Question: Everything was working fine until now, and all the files I was creating as '.php' was being converted to '.php' file with detecting, coloring and auto-correcting open. I used to create files as created I 'User.php' instead of 'User.
'.php'
However, now something happened and it is shown as (see Profile is not detected as'php' file):
<URL>
and is shown as a plain text file:
<URL>
When I remove the '.php', it gets detected:
<URL>
And then it gets detected as 'PHP' file , but then it doesn't show the extension in the Finder
<URL>
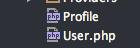
Answer: Found my answer.. Settings > File Types > Check under PHP and Text and delete Profile